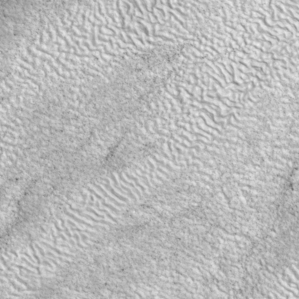
Label: non_frost